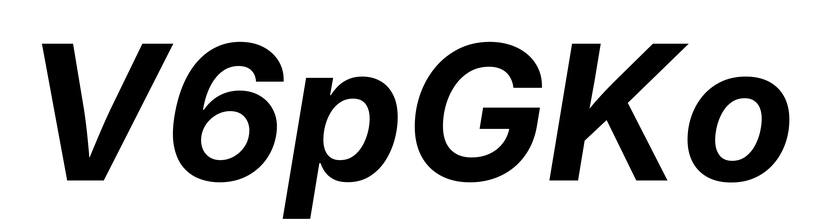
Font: Inter-Italic_Bold_Italic